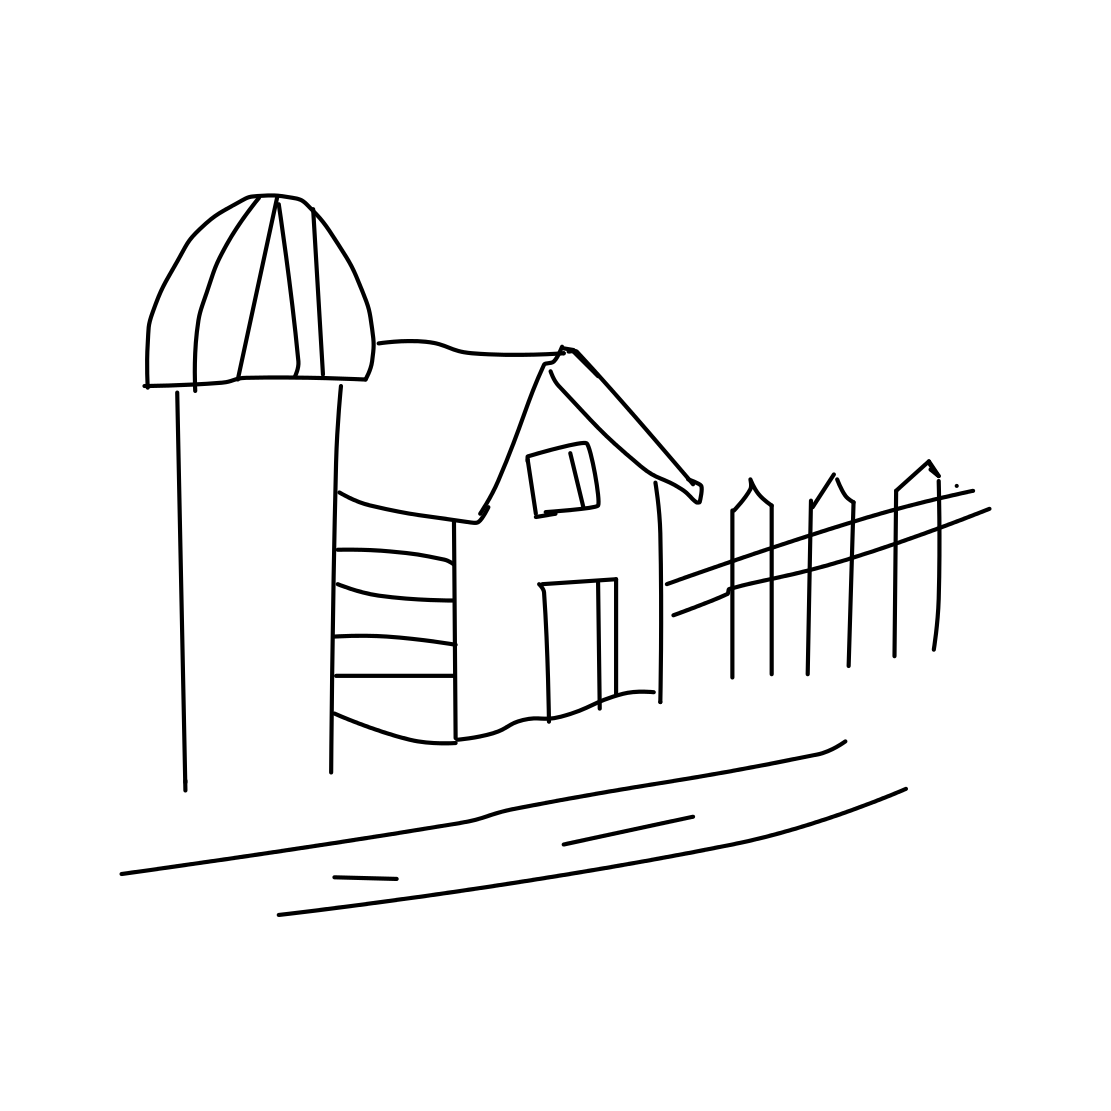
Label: barn